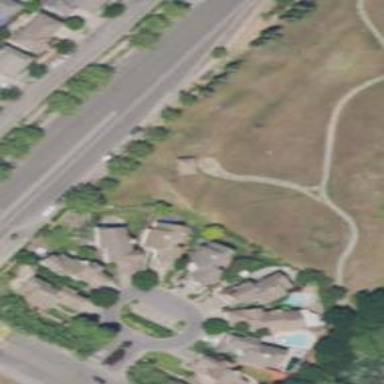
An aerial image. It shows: Path for both road and golf.